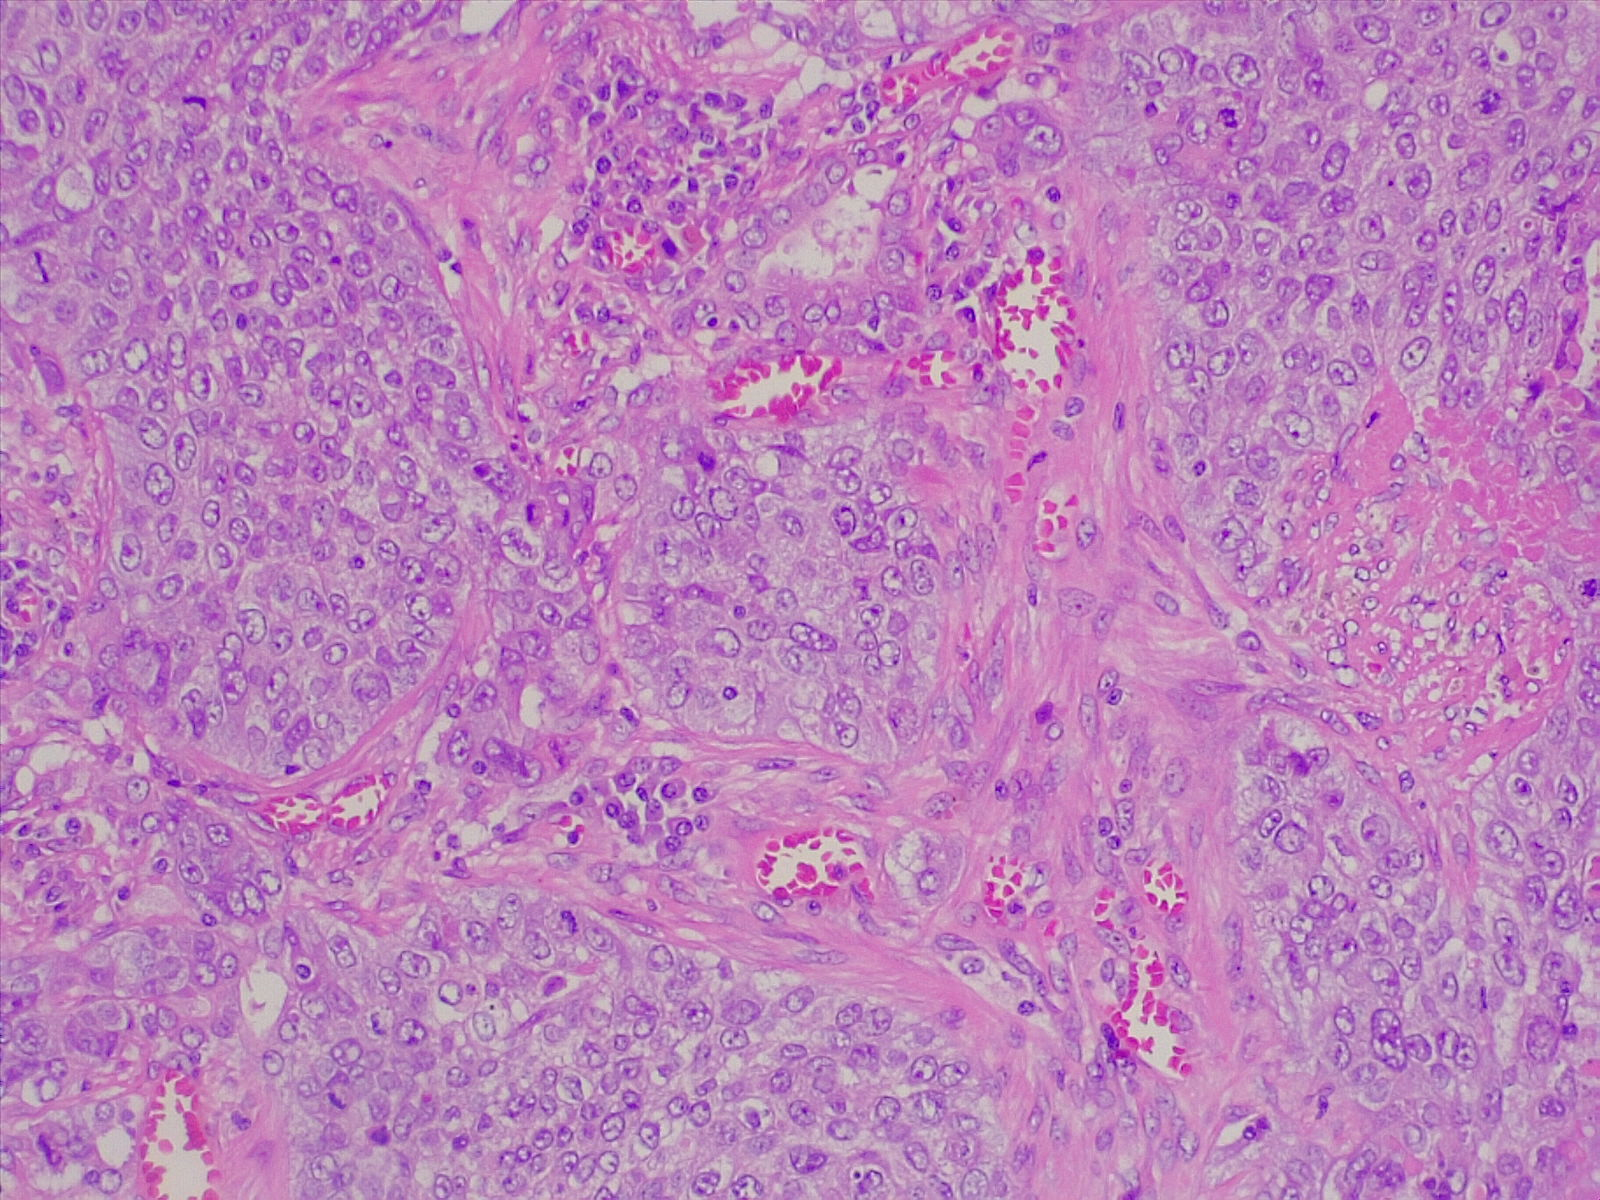
Label: lung squamous cell carcinoma, poorly differentiated